Aerial crown-view tile of a tropical tree (Barro Colorado Island, Panama), acquired 20250915:
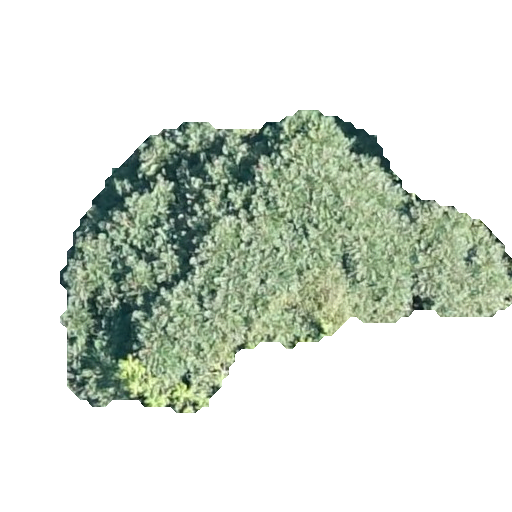
Species: Jacaranda copaia
GBIF accepted scientific name: Jacaranda copaia
Crown area: 123.685 m²